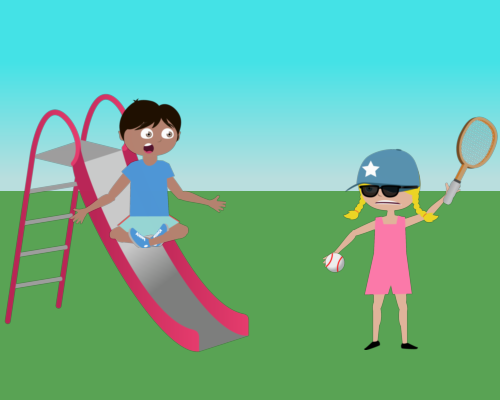
on the right there is an angry girl standing facing left one arm in the air holding a racket she is wearing black glasses and star cap on the left a boy on a slide facing right he is surprised arms out legs crossed